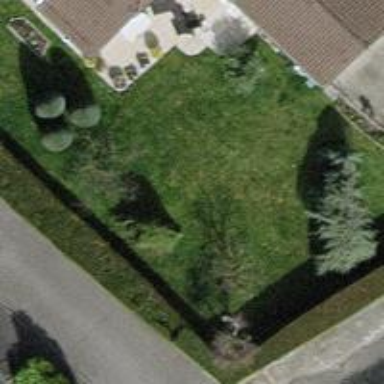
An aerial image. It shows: Garden surrounded by fence.